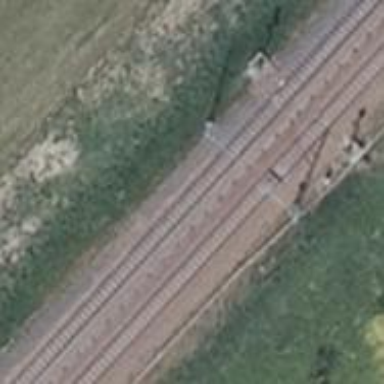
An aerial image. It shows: Railway track with contact lines for electrification.